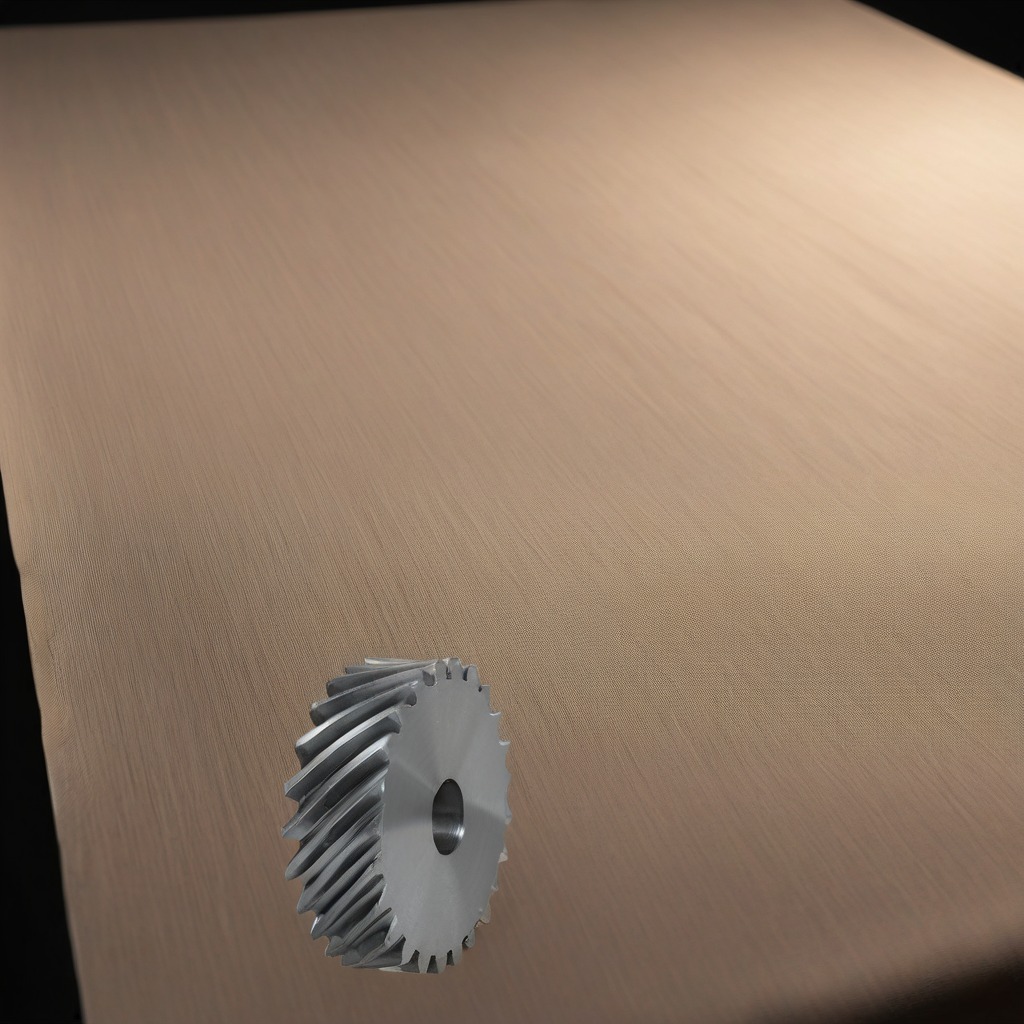
A steel gear with teeth is lying on a wooden table.